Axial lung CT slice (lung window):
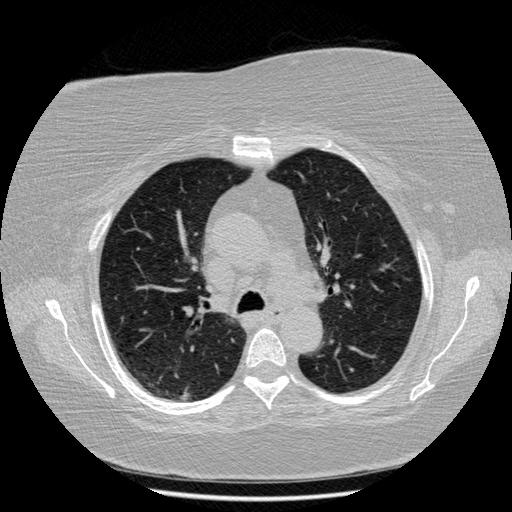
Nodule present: yes
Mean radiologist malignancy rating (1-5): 3.25